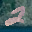
Label: 2